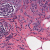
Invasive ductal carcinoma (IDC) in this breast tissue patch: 0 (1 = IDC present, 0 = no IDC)